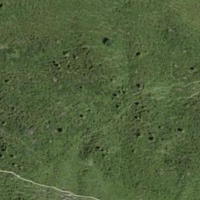
EUNIS habitat code: 31
Species observed at this site:
Saxifraga aizoides